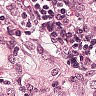
Metastatic tissue present: yes